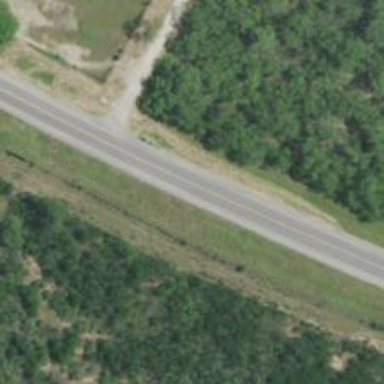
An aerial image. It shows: Primary highway.